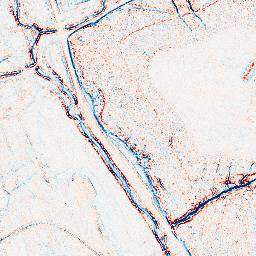
Category: edge_preserving
Decomposition family: bilateral
Decomposition parameters: d: 5
sigma_color: 100
sigma_space: 150
Upsampling method: cubic_catmull_rom
Upsampling parameters: scale: 2
Upsampling scale: 2